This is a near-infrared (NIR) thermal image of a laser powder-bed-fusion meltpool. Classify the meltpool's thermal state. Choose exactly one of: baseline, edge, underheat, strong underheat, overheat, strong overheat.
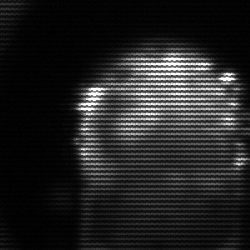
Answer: baseline